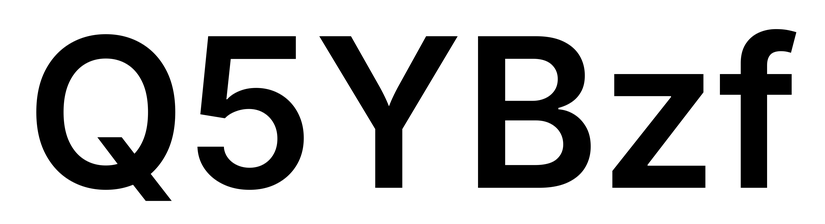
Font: Inter_SemiBold